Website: ulta-beauty
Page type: account-selection
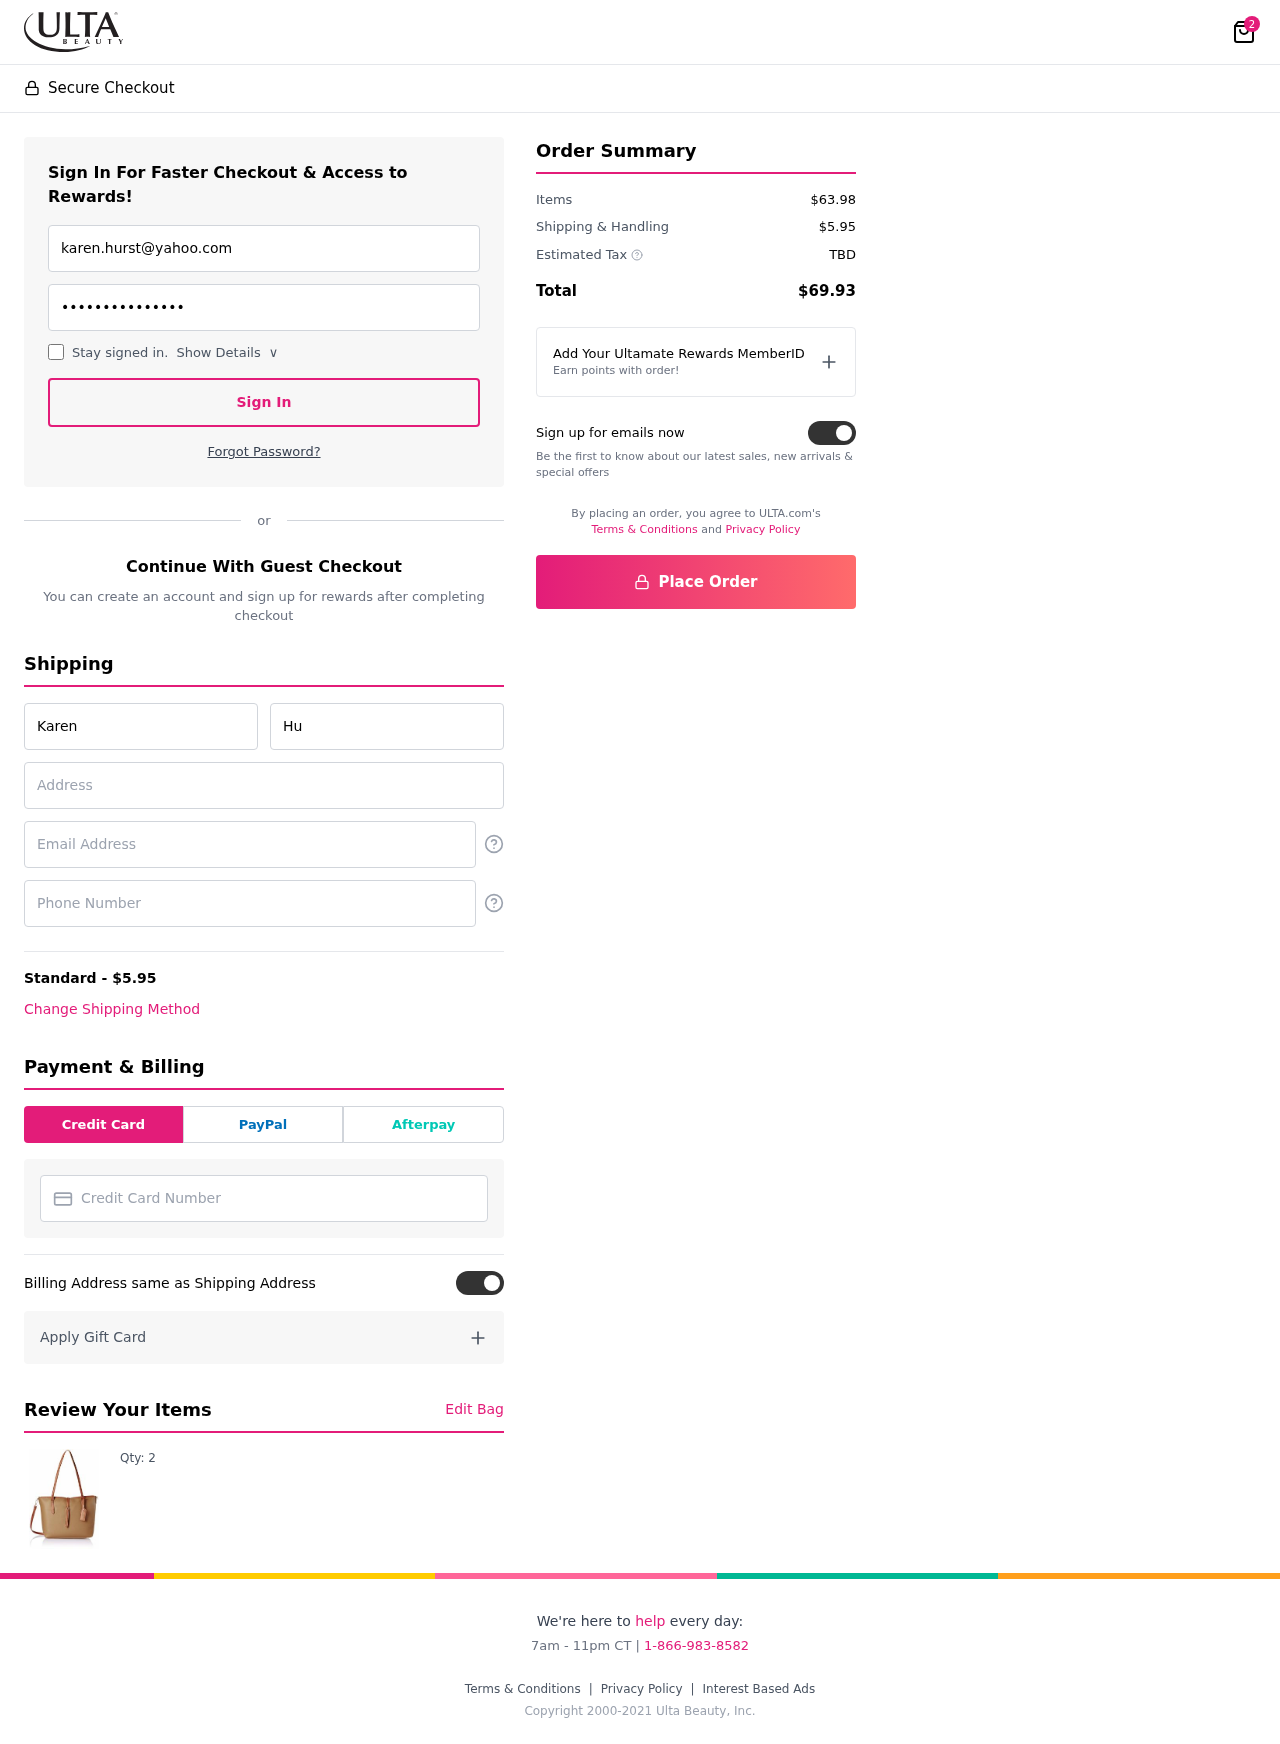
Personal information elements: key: PII_CARD_NUMBER
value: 6513 4046 8331 8761
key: PII_EMAIL
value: karen.hurst@yahoo.com
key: PII_EMAIL2
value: karen.hurst@yahoo.com
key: PII_FIRSTNAME
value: Karen
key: PII_LASTNAME
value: Hurst
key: PII_PHONE
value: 6474668357
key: PII_STREET
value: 8912 Ross Row Apt. 458
Product elements: key: PRODUCT1_QUANTITY
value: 2
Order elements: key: ORDER_NUM_ITEMS
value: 2
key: ORDER_SHIPPING_COST
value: $5.95
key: ORDER_SUBTOTAL
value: $63.98
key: ORDER_TAX
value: TBD
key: ORDER_TOTAL
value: $69.93